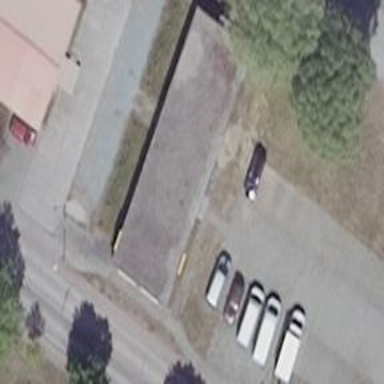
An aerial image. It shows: Car rental facility.